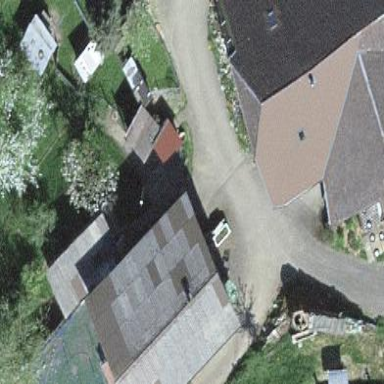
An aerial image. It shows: Barn.